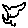
Label: cat